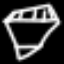
Label: diamond